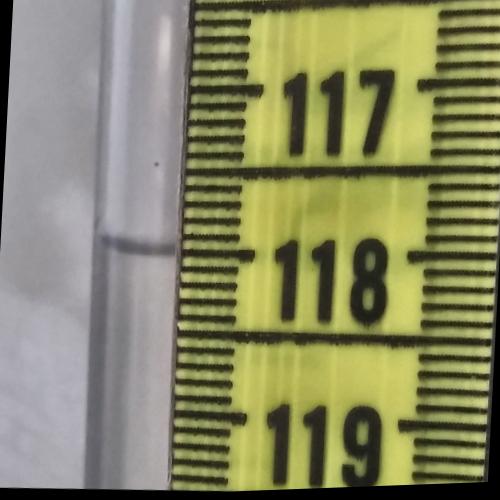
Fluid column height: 118.0 cm